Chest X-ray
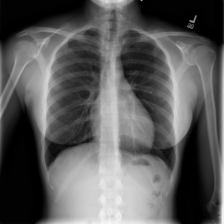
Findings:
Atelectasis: negative
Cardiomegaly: negative
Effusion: negative
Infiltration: negative
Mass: negative
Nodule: negative
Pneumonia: negative
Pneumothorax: negative
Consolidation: negative
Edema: negative
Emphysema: negative
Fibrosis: negative
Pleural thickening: negative
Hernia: negative